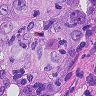
Metastatic tissue present: yes